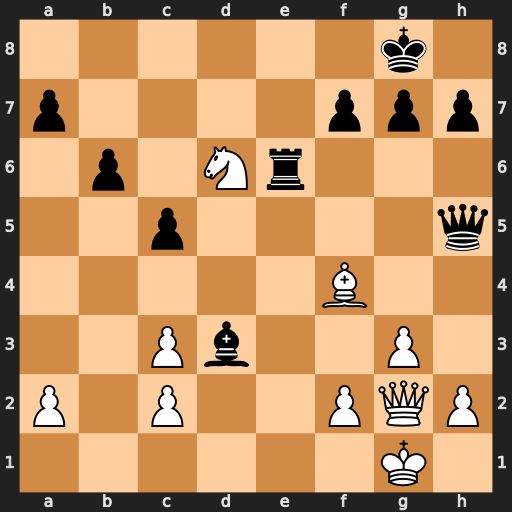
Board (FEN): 6k1/p4ppp/1p1Nr3/2p4q/5B2/2Pb2P1/P1P2PQP/6K1
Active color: w
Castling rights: -
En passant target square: -
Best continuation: Qa8+ Re8 Qxe8#